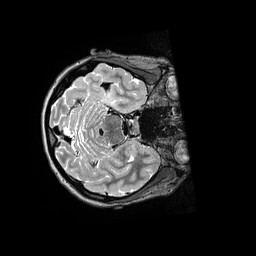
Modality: T2w
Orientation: axial
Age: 17
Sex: female
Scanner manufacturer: siemens
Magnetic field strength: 3 T
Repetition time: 3.2 s
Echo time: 0.564 s